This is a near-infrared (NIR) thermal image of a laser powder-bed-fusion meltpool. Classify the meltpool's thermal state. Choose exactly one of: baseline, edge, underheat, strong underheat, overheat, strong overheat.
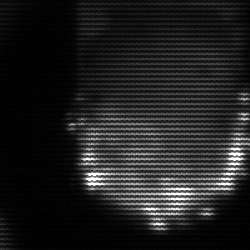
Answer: baseline